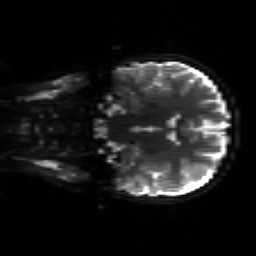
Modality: sbref
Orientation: coronal
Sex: female
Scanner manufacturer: siemens
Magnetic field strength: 3 T
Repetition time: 5 s
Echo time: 0.071 s